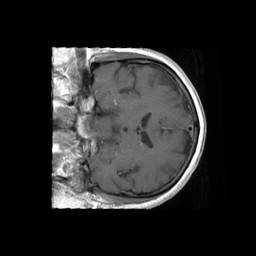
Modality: T1w
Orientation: coronal
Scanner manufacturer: ge
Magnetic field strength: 1.5 T
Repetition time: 0.7 s
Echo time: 0.014 s